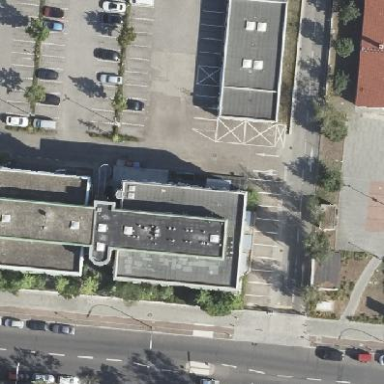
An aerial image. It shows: Office building with flat roof.